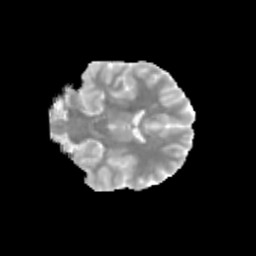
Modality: MD
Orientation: coronal
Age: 11
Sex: male
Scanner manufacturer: siemens
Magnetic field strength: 3 T
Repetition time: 3.8 s
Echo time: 0.07 s